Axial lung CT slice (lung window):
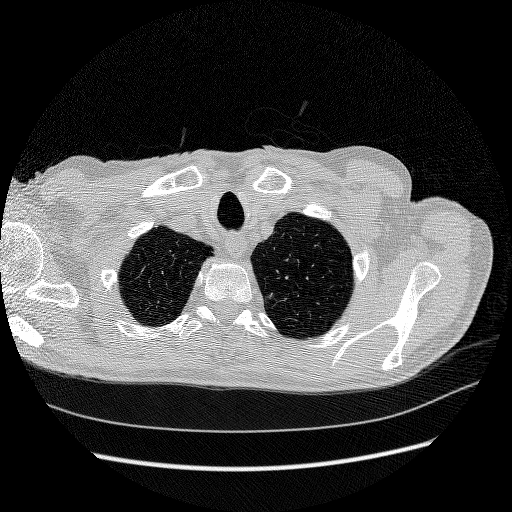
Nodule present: no